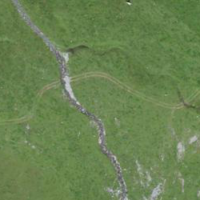
EUNIS habitat code: 23
Species observed at this site:
Euphorbia cyparissias